Question: Ill start with showing you my problem in an image:

So i want to make a design for slider, now i want to make buttons for next and previous.
yellow things in image are links with display: block. What do i need to do, to make text ( those arrows are unicode characters ) be positioned vertically and horizontally? Considering i still want whole yellow thing be clickable as a link.
here is how yellow thing looks in css
'''
a.prev {
width: 40px;
height: 270px;
display:block;
float:left;
background: yellow;
-webkit-border-top-left-radius: 5px;
-webkit-border-bottom-left-radius: 55px;
-moz-border-radius-topleft: 5px;
-moz-border-radius-bottomleft: 55px;
border-top-left-radius: 5px;
border-bottom-left-radius: 45px;
'''
}
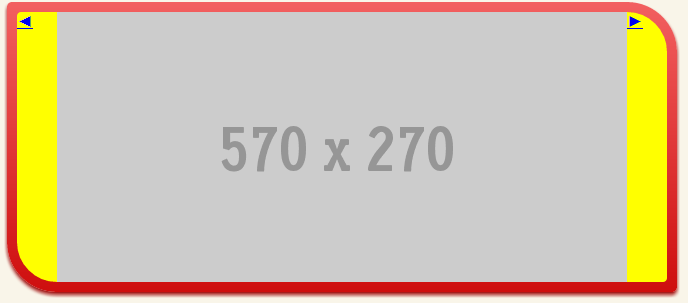
Answer: .
'text-align:center' should center your arrow horizontally.
Set 'line-height' equal to the 'height' of the element to center vertically.